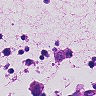
Metastatic tissue present: no